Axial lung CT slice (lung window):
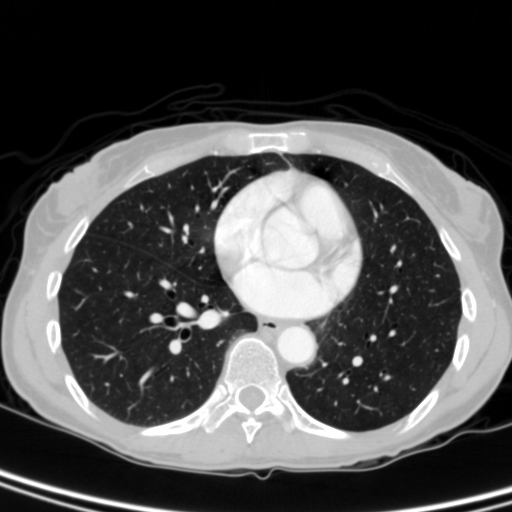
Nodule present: no